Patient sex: M
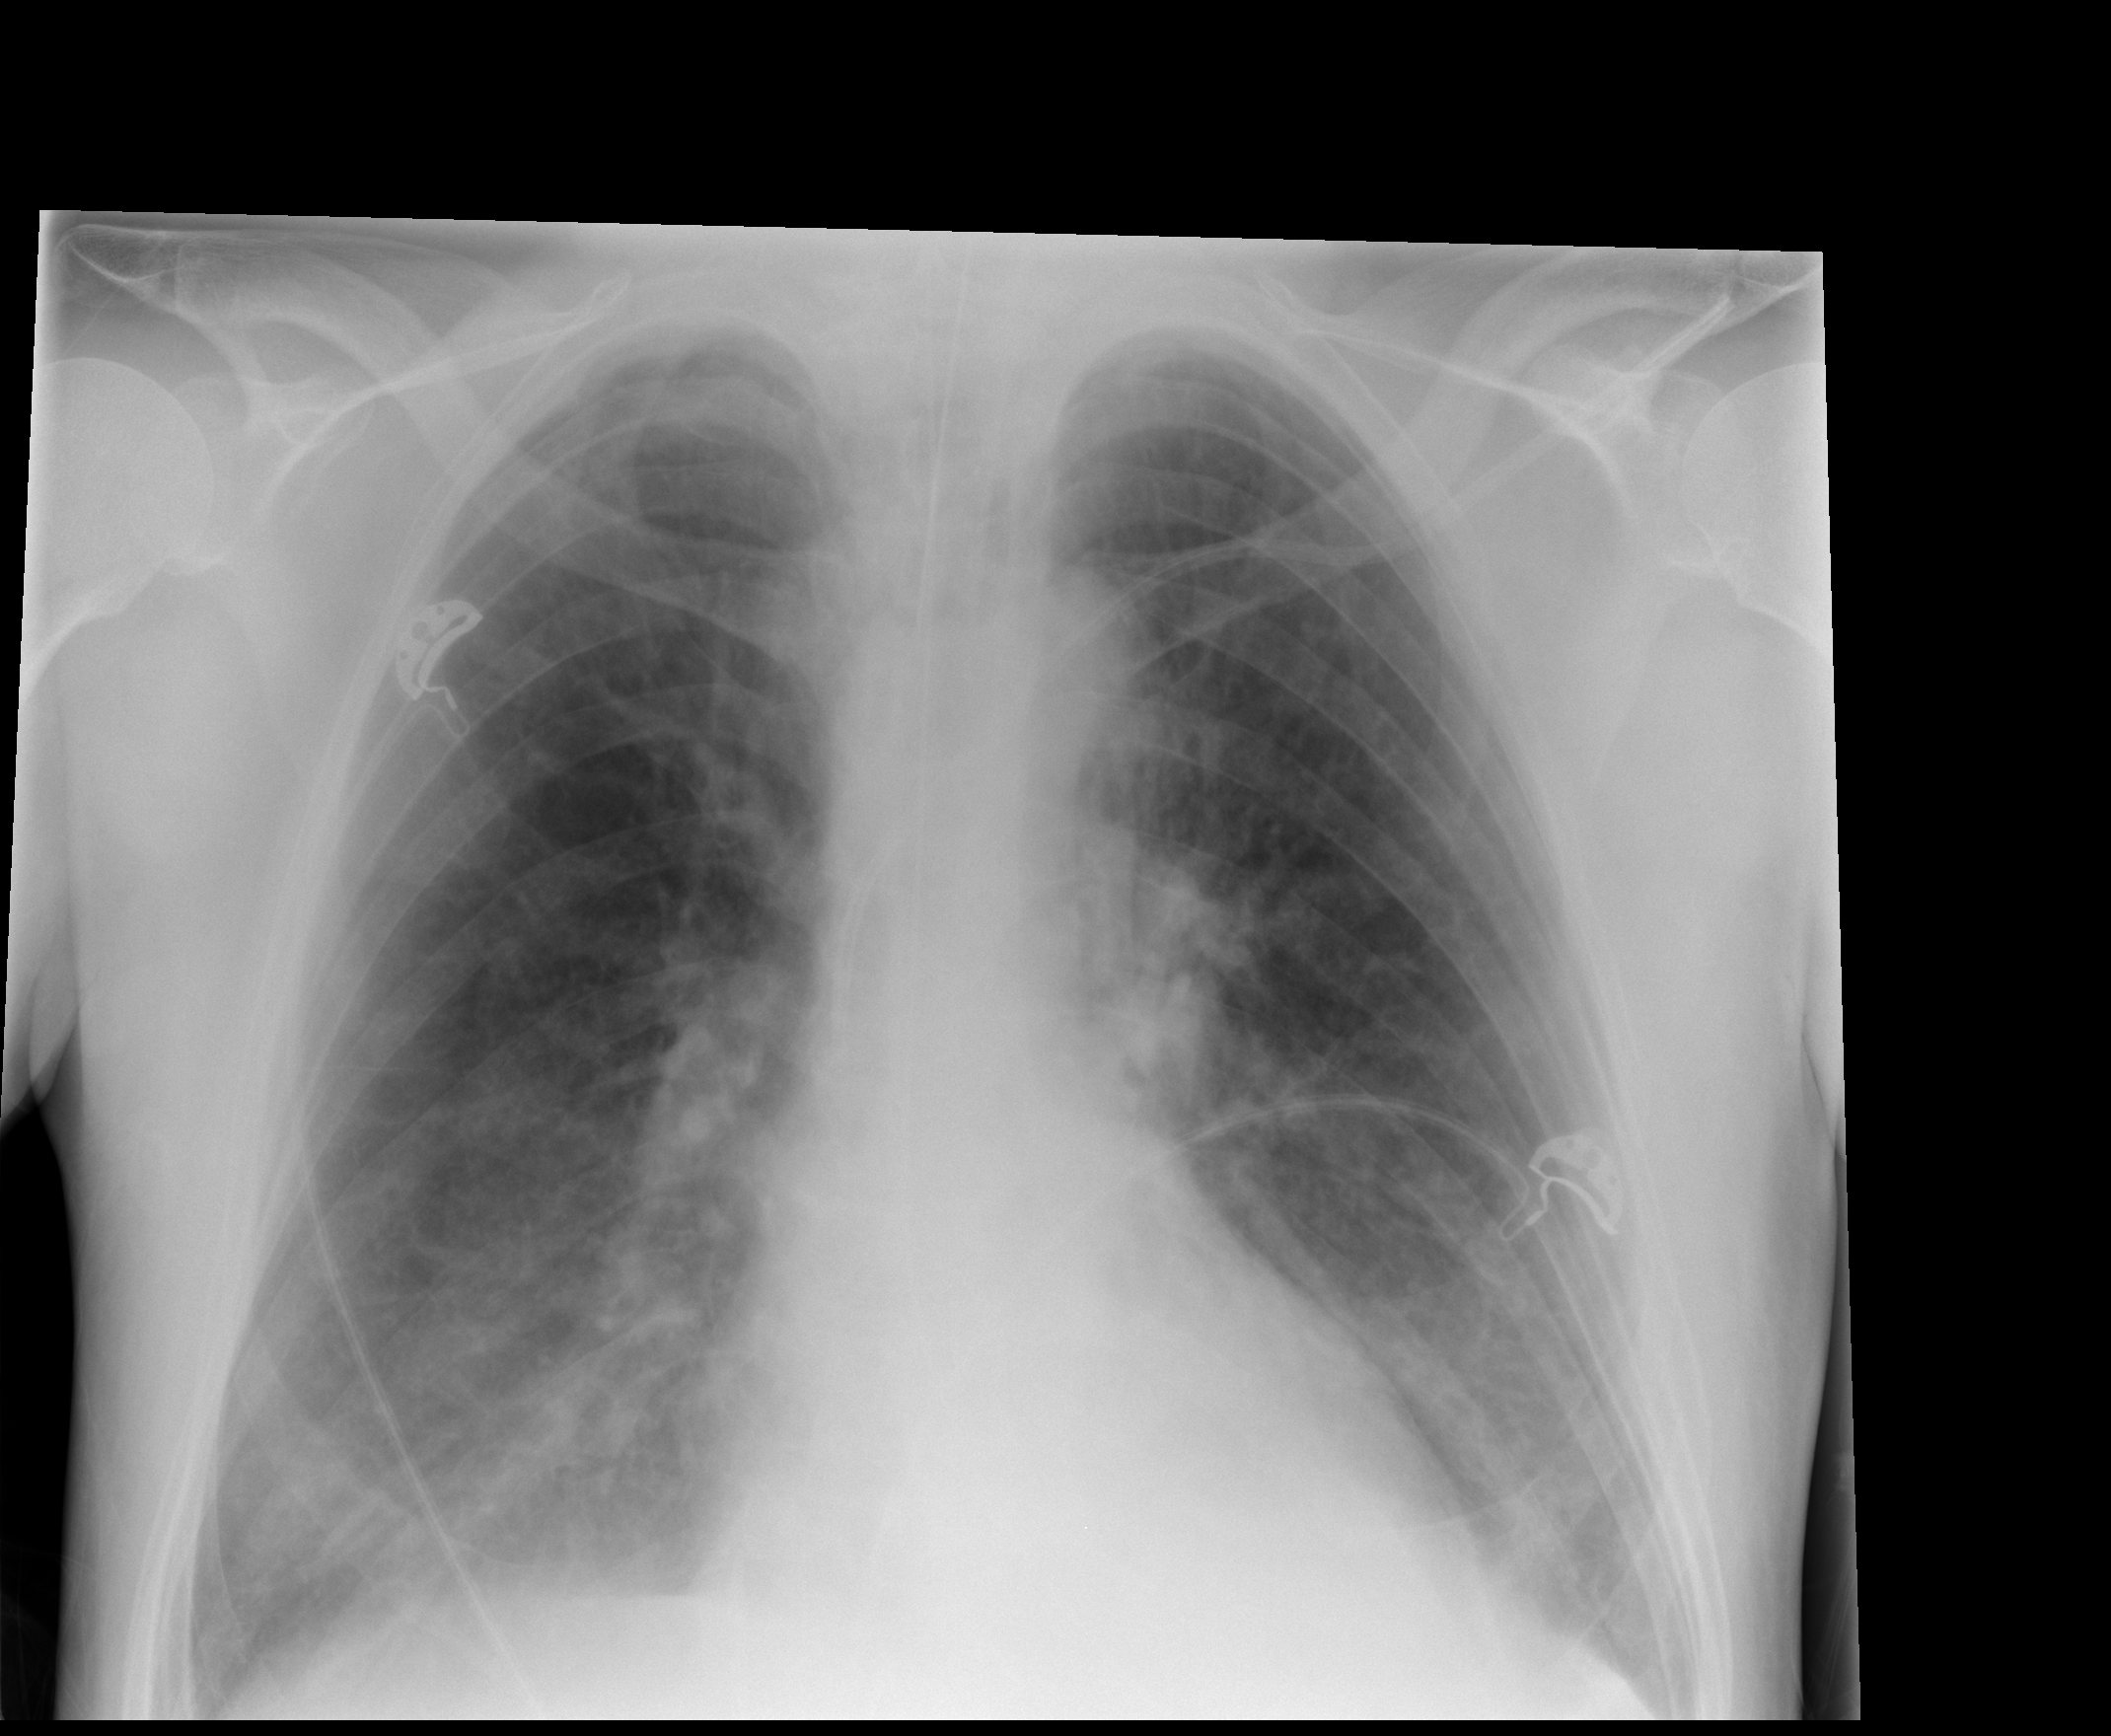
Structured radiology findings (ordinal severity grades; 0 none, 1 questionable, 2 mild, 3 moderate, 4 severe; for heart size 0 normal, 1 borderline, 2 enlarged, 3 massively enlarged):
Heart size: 1
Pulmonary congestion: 2
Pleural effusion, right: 0
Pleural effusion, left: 1
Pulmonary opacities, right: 1
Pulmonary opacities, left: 1
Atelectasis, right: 0
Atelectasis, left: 0